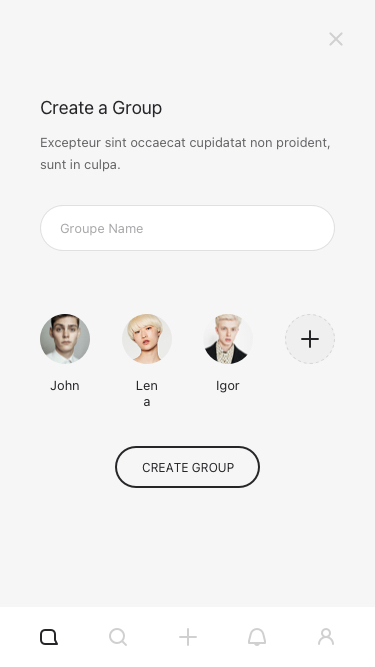
Text in this UI design:
Create a Group
Excepteur sint occaecat cupidatat non proident, sunt in culpa.
Igor
Lena
John